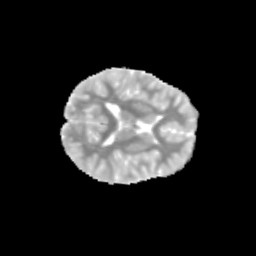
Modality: MD
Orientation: axial
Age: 12
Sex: female
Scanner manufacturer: siemens
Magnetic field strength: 3 T
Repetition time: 3.8 s
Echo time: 0.07 s